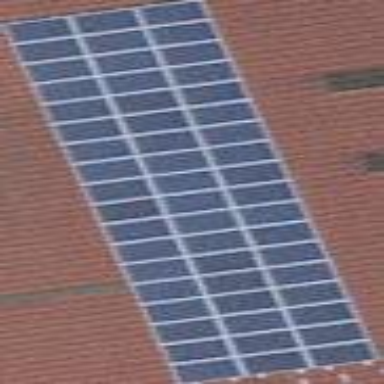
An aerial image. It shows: Solar power generator.